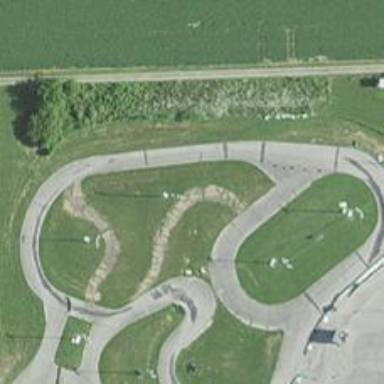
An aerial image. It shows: Karting raceway road for racing enthusiasts.